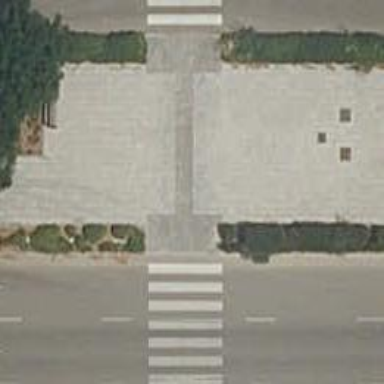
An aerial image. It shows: Footway.